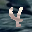
Label: 4